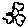
Label: flower